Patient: sex F, age 54
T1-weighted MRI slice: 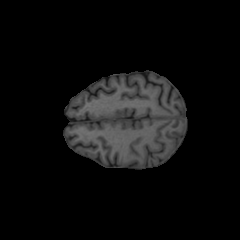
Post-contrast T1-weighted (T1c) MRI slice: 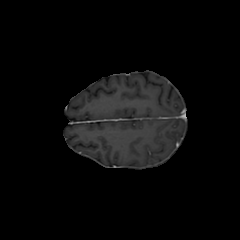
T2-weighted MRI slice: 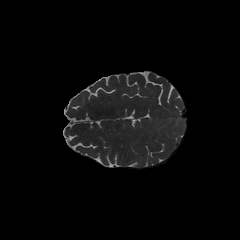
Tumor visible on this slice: no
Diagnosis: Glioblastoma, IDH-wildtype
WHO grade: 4